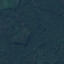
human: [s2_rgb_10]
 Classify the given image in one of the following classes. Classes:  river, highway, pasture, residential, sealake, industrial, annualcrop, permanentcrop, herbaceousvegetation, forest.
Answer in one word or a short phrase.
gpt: Forest